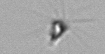
Label: Calciopappus